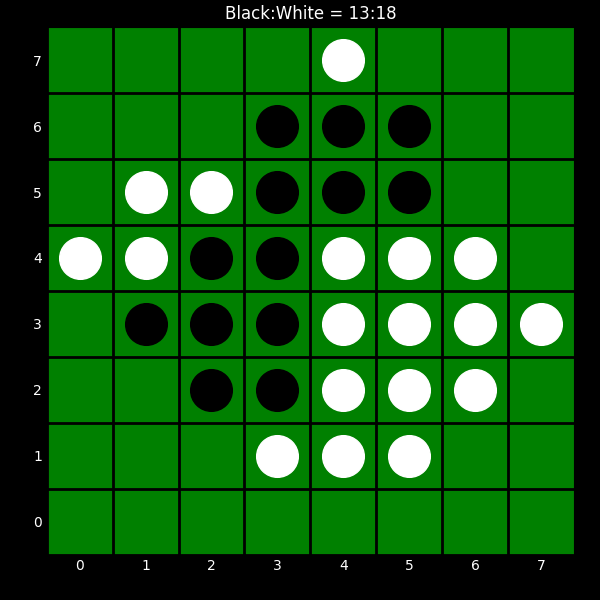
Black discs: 13
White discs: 18